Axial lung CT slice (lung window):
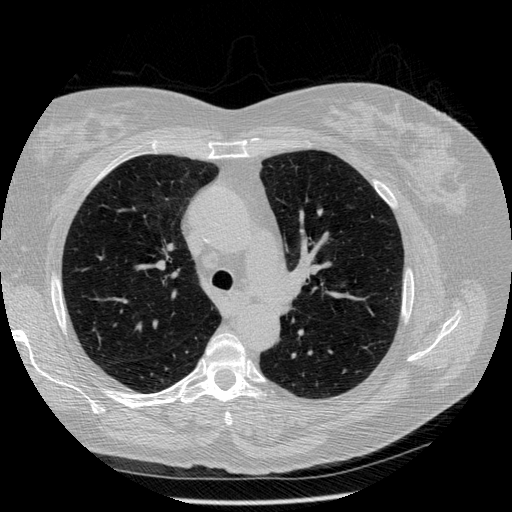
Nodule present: no